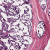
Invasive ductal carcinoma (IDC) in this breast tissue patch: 1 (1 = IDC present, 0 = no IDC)